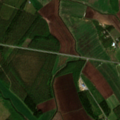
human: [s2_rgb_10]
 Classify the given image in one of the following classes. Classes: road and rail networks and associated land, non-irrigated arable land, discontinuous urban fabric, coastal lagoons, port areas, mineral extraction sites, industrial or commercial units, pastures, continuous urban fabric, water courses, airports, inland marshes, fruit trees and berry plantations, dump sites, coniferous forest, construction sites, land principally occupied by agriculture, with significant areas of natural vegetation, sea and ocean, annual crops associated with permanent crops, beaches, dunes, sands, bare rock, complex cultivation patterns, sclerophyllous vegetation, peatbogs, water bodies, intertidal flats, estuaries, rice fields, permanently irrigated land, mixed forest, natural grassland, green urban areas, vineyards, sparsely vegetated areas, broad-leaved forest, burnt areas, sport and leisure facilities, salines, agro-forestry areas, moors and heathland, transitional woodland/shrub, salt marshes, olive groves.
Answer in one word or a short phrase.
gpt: non-irrigated arable land, land principally occupied by agriculture, with significant areas of natural vegetation, coniferous forest, mixed forest, transitional woodland/shrub